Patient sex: M
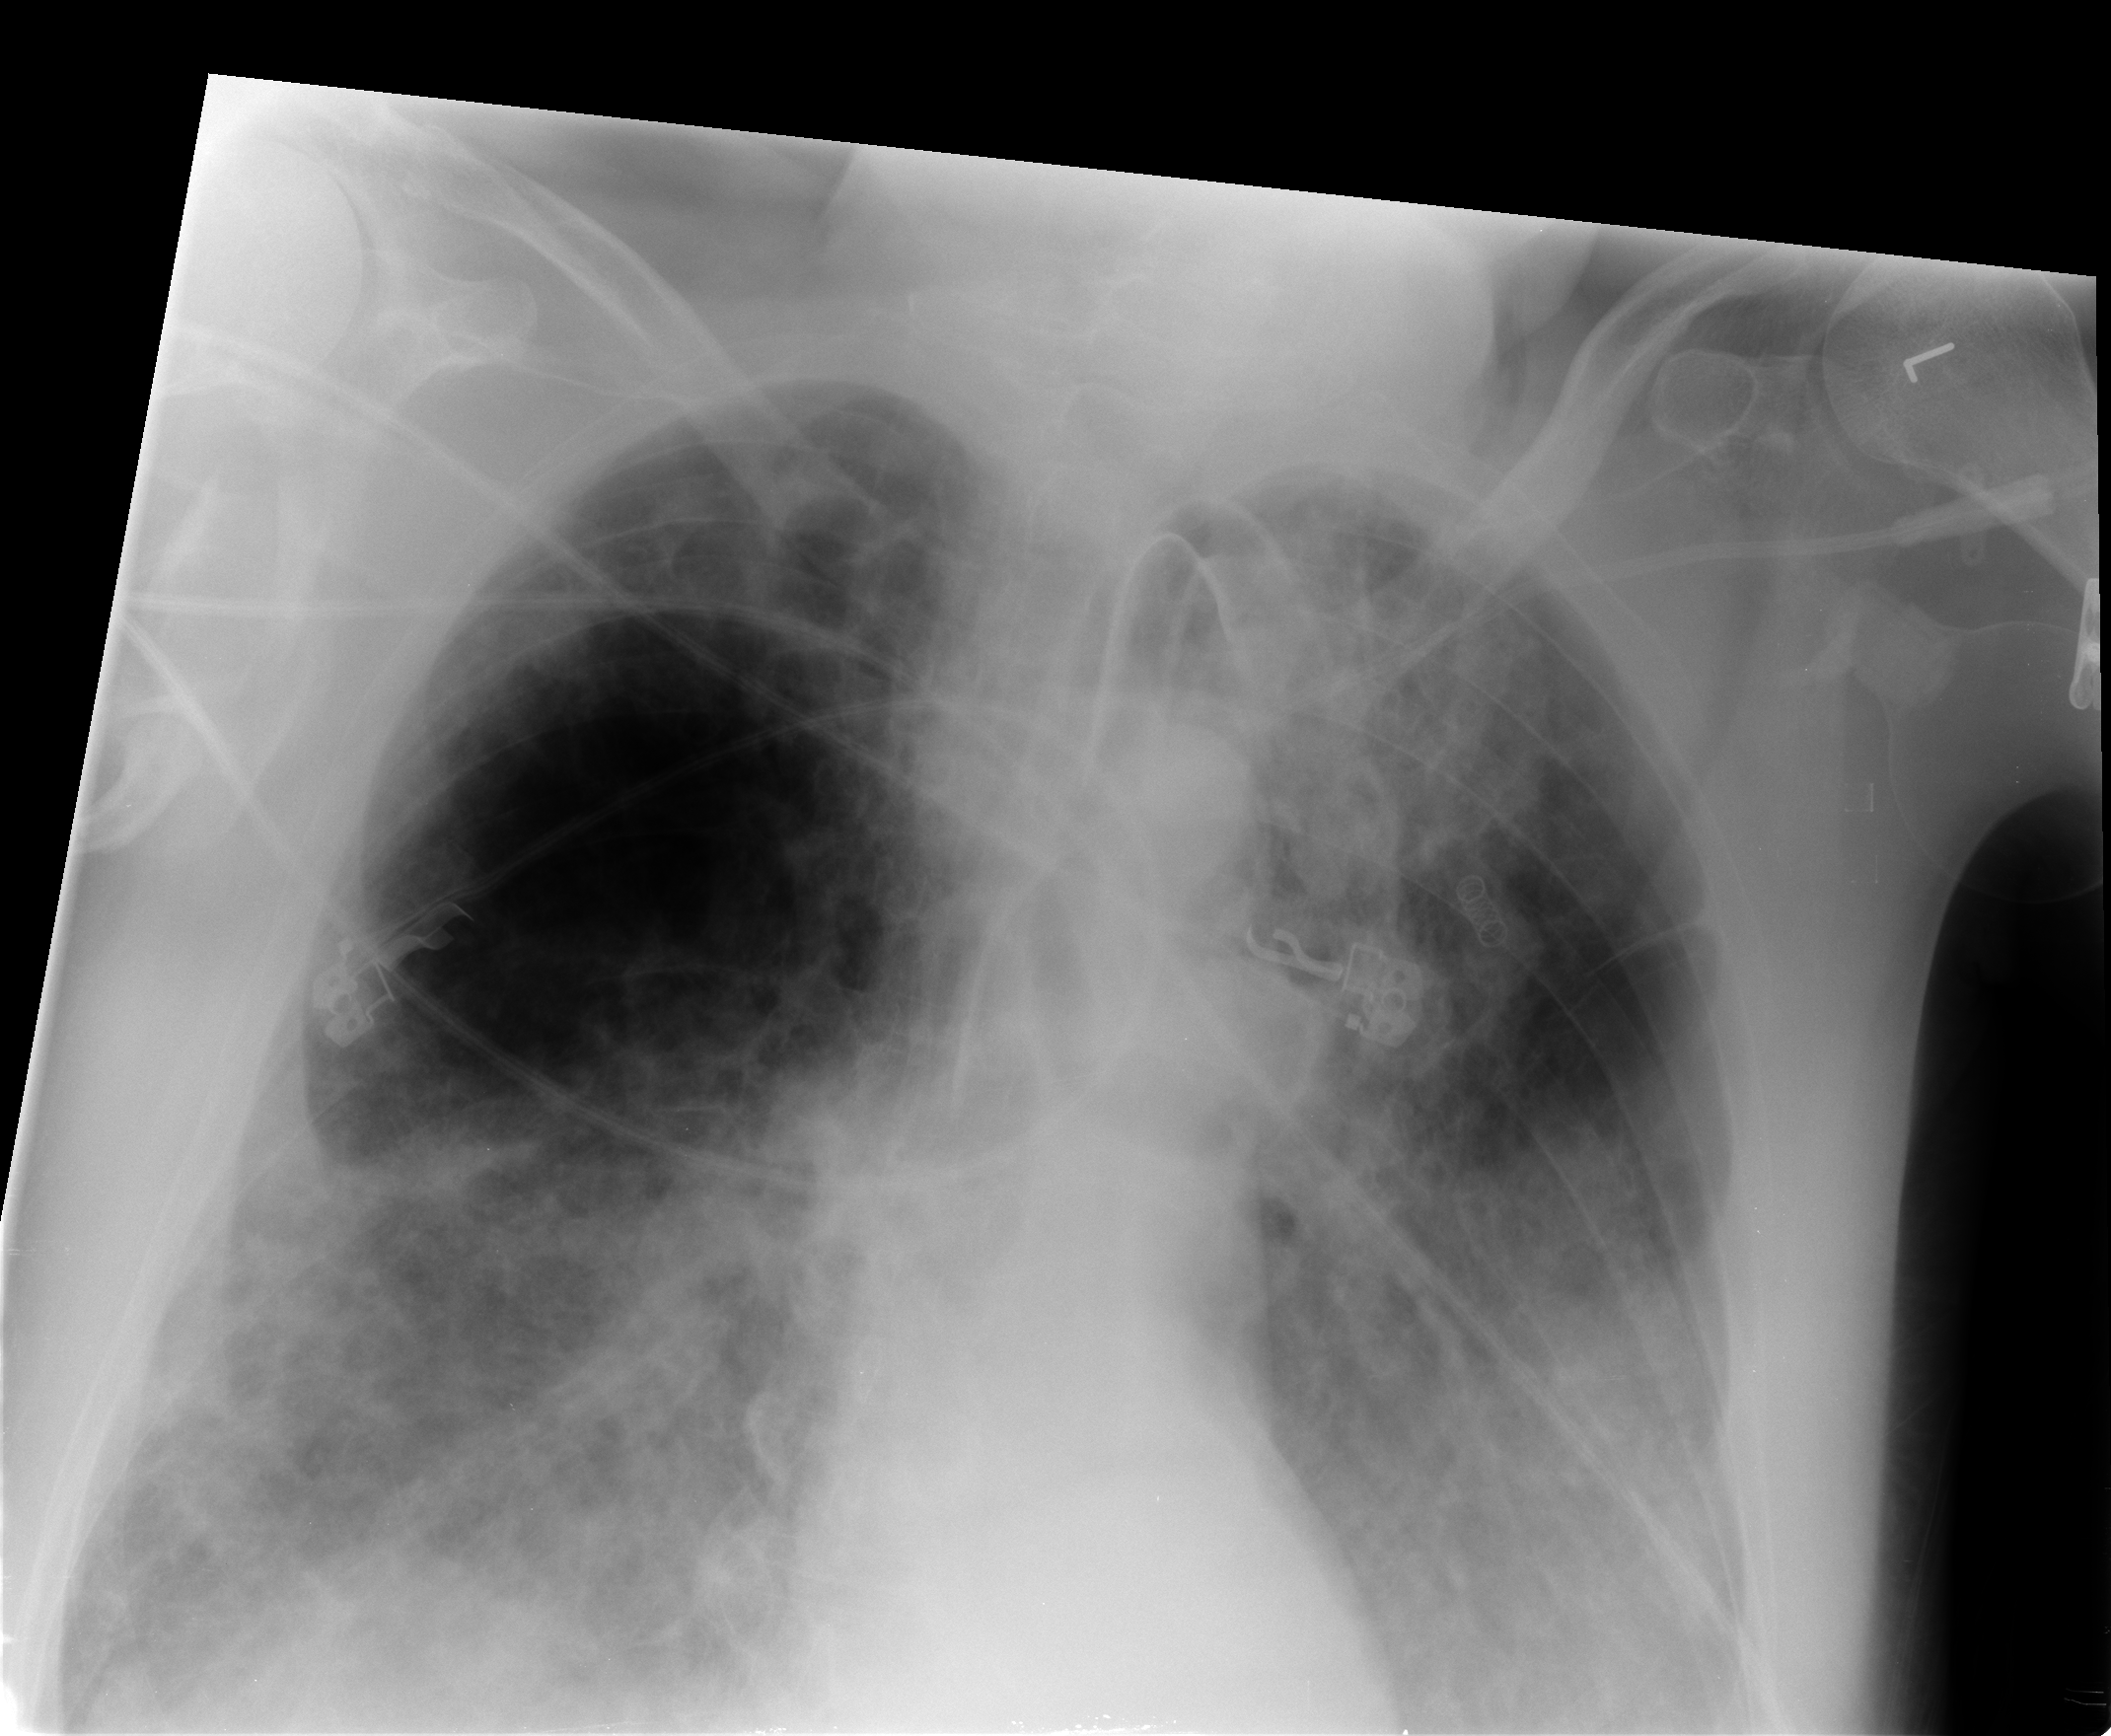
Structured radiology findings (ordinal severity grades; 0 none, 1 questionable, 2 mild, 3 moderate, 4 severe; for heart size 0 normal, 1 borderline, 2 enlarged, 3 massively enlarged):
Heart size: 0
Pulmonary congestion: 2
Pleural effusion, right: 2
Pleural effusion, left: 2
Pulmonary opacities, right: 3
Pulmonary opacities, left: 3
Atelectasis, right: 3
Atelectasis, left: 3